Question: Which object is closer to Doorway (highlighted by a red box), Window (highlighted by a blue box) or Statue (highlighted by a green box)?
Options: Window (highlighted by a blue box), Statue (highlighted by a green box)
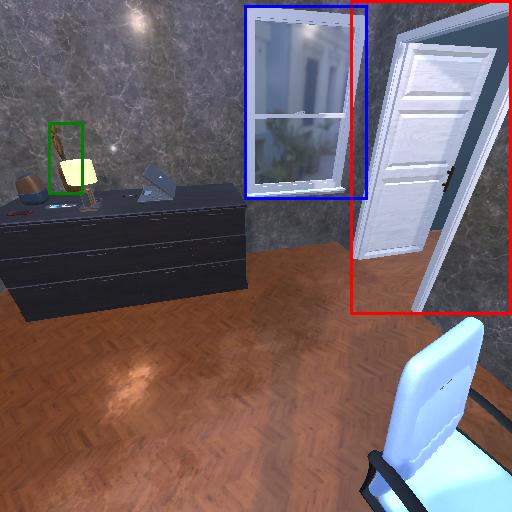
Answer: Window (highlighted by a blue box)